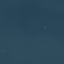
Land use / land cover class: SeaLake